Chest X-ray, PA view. Patient: 63 years old, sex F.
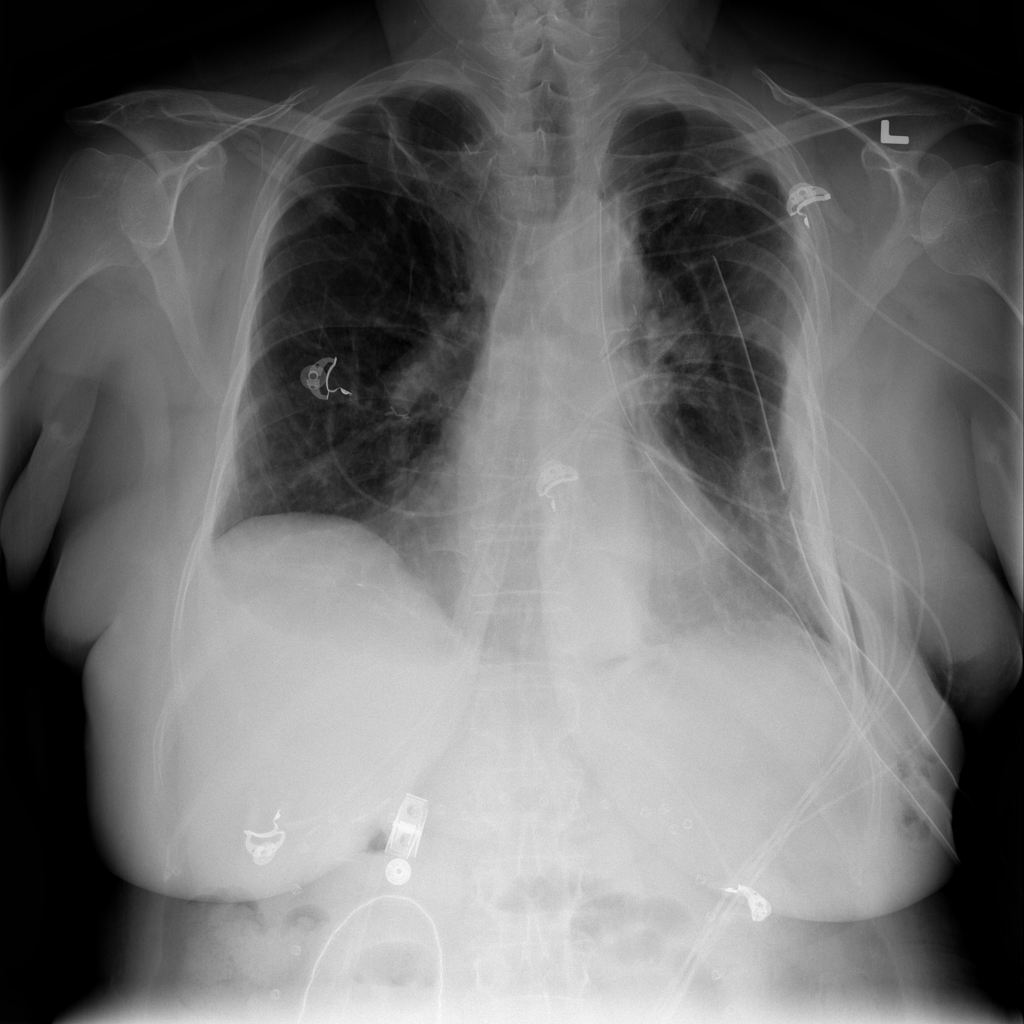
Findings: No Finding